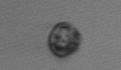
Label: Dinophyceae